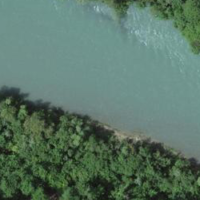
EUNIS habitat code: 44
Species observed at this site:
Ena montana
Cepaea nemoralis
Macularia sylvatica
Hygromia cinctella